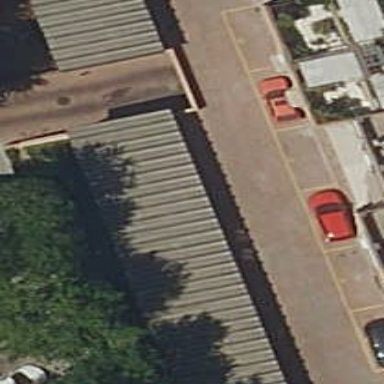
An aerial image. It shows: Street-side parking area.